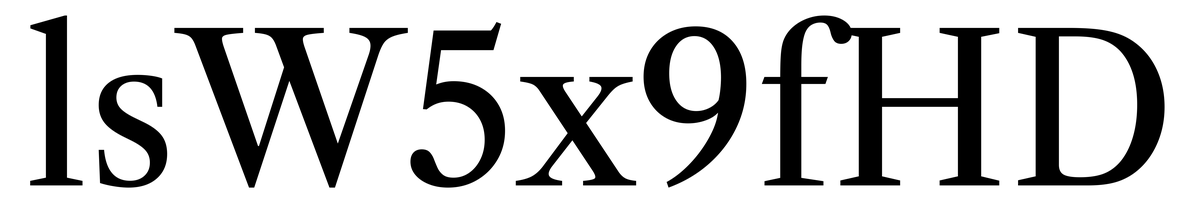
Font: LibreCaslonText_Regular